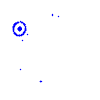
Particle: pion